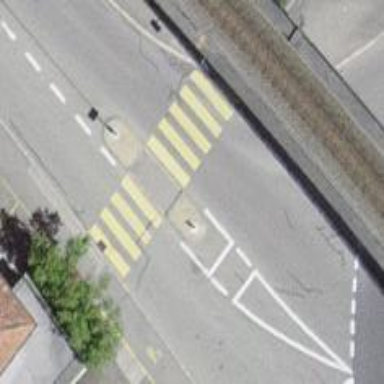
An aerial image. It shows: Uncontrolled road crossing with pedestrian island.